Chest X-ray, AP view. Patient: 26 years old, sex M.
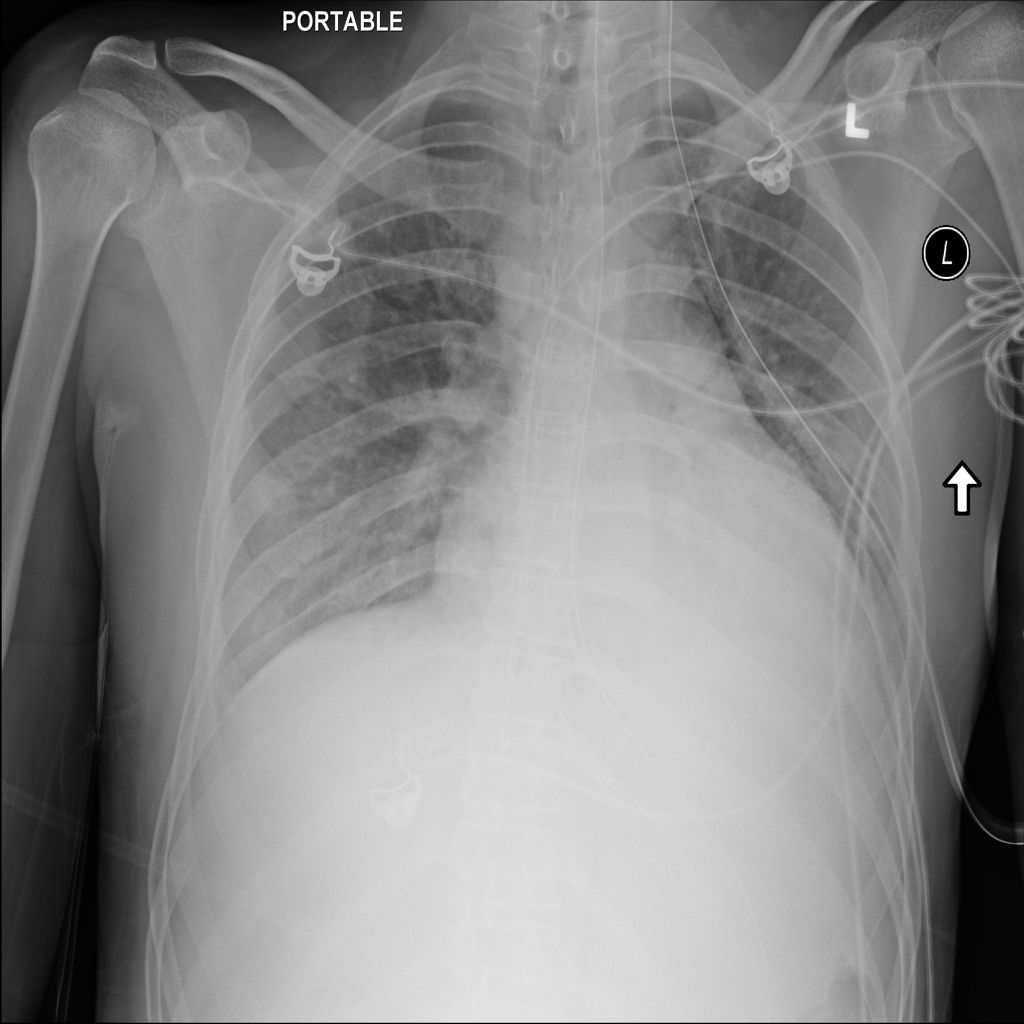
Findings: No Finding